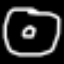
Label: donut